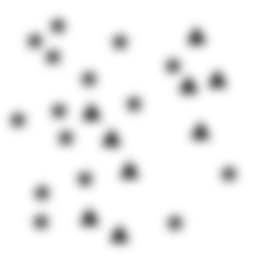
Squares: 0
Triangles: 9
Stars: 15
Total shapes: 24